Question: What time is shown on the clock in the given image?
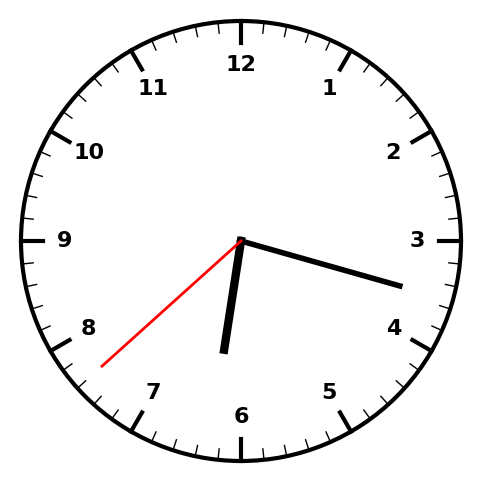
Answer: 06:17:38